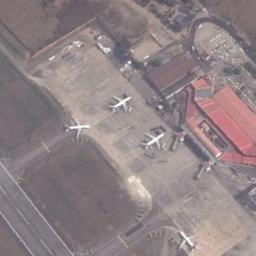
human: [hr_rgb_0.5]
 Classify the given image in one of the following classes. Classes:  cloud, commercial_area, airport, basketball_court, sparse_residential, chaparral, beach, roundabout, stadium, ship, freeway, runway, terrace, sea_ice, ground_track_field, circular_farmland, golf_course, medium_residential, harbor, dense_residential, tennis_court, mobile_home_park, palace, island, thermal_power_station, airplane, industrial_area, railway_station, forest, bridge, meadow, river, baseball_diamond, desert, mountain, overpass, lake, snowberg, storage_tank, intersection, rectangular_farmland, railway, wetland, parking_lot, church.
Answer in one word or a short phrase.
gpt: airplane